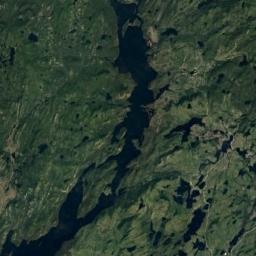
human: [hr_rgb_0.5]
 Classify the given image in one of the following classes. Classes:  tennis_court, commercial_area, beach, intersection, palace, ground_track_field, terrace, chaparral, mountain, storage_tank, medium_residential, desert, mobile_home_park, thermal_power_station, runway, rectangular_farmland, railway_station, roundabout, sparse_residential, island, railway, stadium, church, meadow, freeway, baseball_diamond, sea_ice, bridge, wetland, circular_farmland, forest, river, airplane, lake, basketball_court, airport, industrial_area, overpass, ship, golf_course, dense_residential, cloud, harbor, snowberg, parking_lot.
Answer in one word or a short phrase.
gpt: wetland